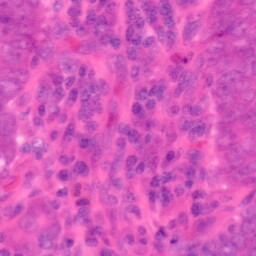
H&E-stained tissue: Colon